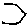
Label: hexagon